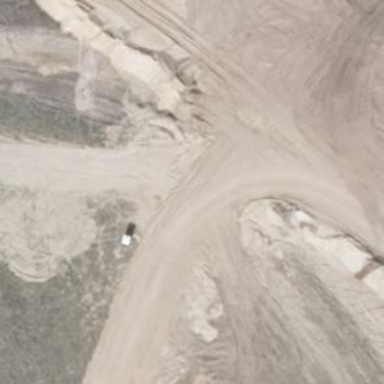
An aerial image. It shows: Gravel track with grade 4 quality.